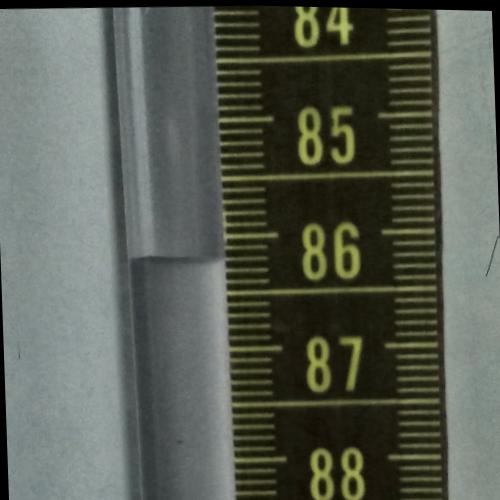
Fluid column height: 86.2 cm